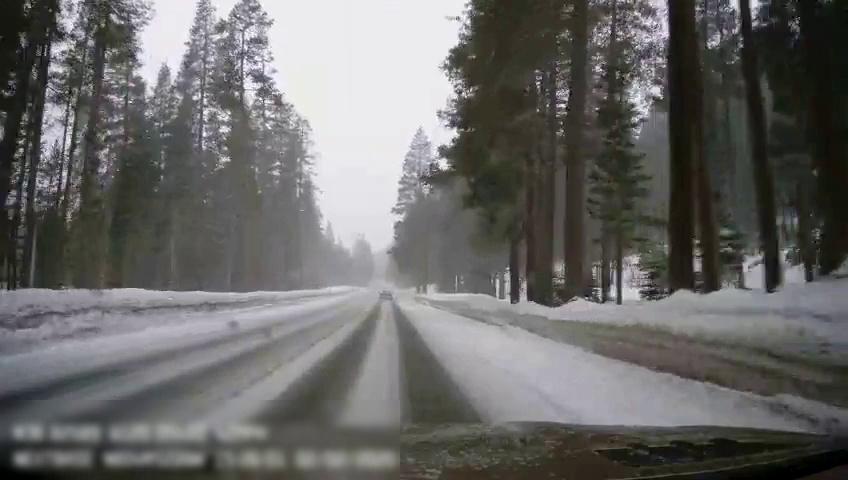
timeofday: Day
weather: Snowy
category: Drivable Space
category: Vehicles | SUV